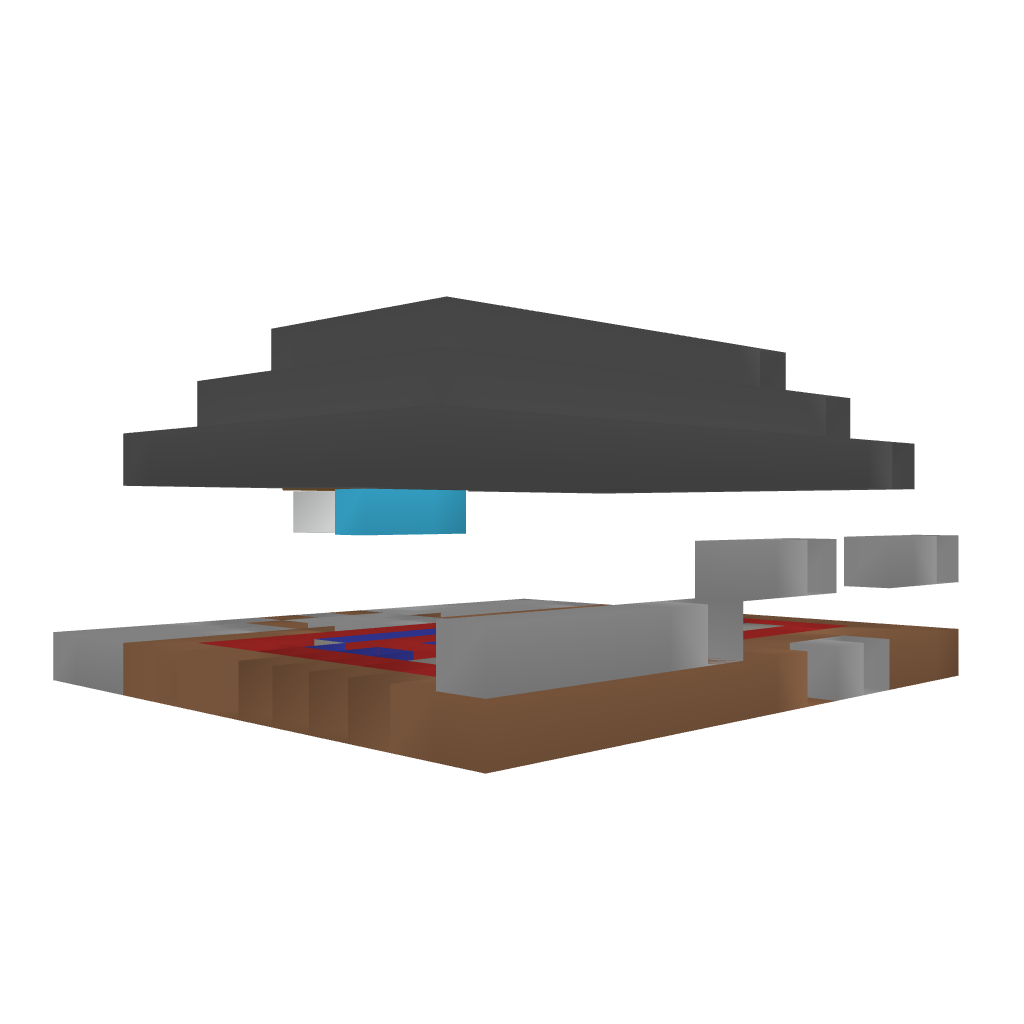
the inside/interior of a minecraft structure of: Kleine Hütte